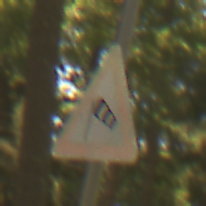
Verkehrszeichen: SeitenwindVonLinks
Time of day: Midday
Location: Outdoor (Nature)
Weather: PartlyCloudy
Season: NotSpecified
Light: Natural